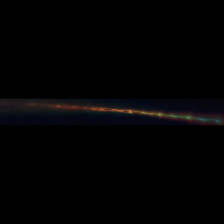
Taxon: Psuedo-nitzschia
Group: Diatoms